Question: I need to add borders to excel cells in Automatic colour using c# language. Given below is the coding that i use. But it doesn't add any borders to the cell. Can you please let me know what i have done wrong here:
i'm not getting any border designing functionalities when i try to specify border styles to cells:
'''
Excel.Application xlApp;
Excel.Workbook xlWorkBook;
Excel.Worksheet xlWorkSheet;
object misValue = System.Reflection.Missing.Value;
xlApp = new Excel.Application();
xlApp.Visible = false;
xlWorkBook = xlApp.Workbooks.Open(textBox1.Text, misValue, misValue, misValue, misValue, misValue, misValue, misValue, misValue, misValue, misValue, misValue, misValue, misValue, misValue);
xlWorkSheet = (Excel.Worksheet)xlWorkBook.Worksheets.get_Item(1);
int i = 0;
int j = 0;
for (i = 0; i <= dataGridView1.RowCount - 1; i++)
{
for (j = 0; j <= dataGridView1.ColumnCount - 1; j++)
{
DataGridViewCell cell = dataGridView1[j, i];
xlWorkSheet.Cells["19", "I"] = "Availablility";
xlWorkSheet.Cells[i + 20, j + 9] = cell.Value;
xlWorkSheet.Cells.BorderAround(Excel.XlLineStyle.xlContinuous, Excel.XlBorderWeight.xlMedium, Excel.XlColorIndex.xlColorIndexAutomatic, Excel.XlColorIndex.xlColorIndexAutomatic);
}
}
'''
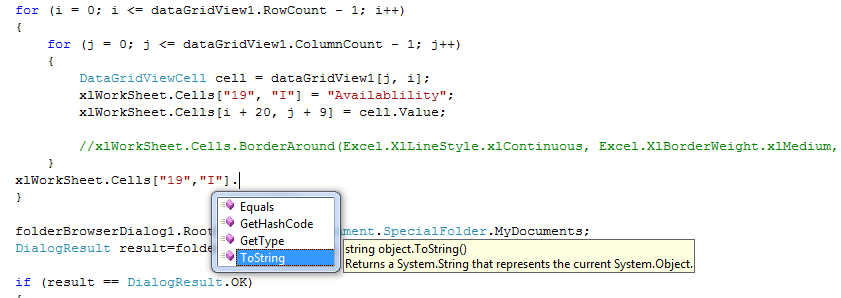
Answer: > try this.Not posting the entire code'''
Excel.Worksheet oSheet;
Excel.Range oRange;
oRange = oSheet.get_Range("Q3", "Q40");
'''
oRange.Font.Color= System.Drawing.ColorTranslator.ToOle(System.Drawing.Color.Green);
oRange.Cells.Borders.Color=System.Drawing.ColorTranslator.ToOle(System.Drawing.Color.Green);